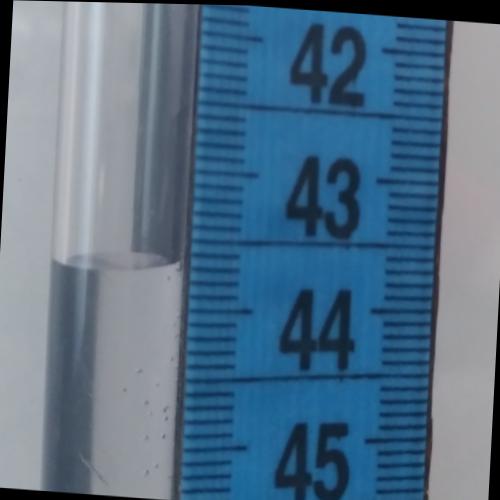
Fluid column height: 43.7 cm